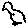
Label: bird